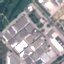
Land use / land cover: Industrial